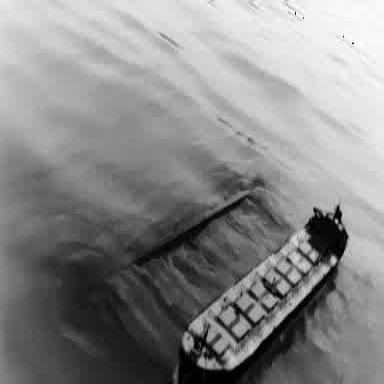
There is a liner in the infrared image.